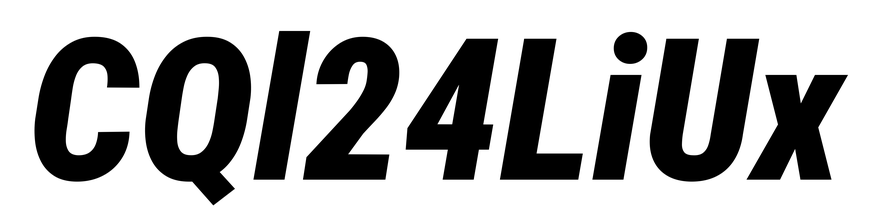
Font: Roboto-Italic_Condensed_Black_Italic